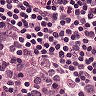
Metastatic tissue present: no